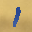
Label: 1